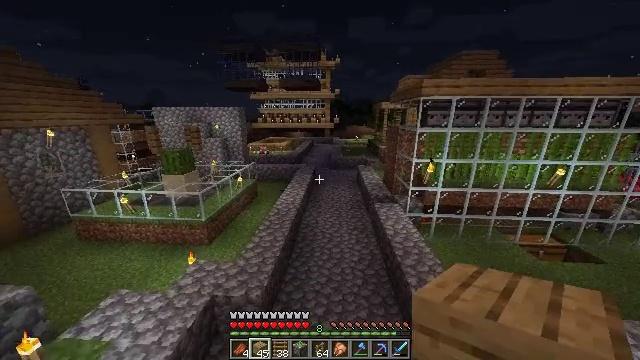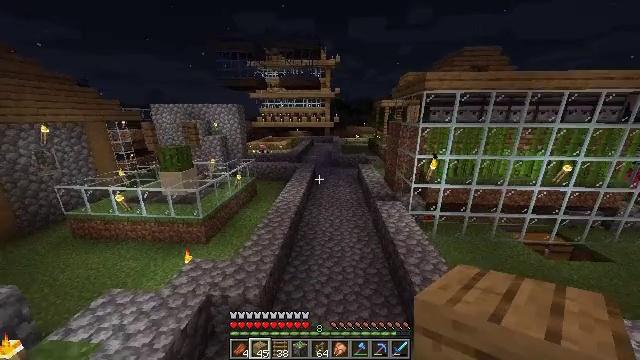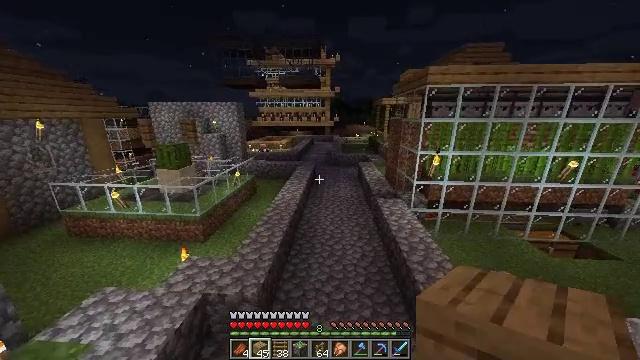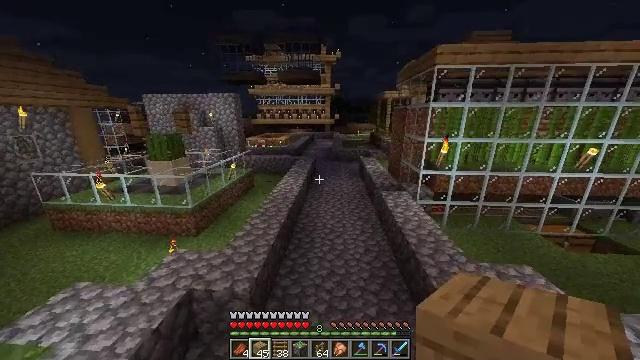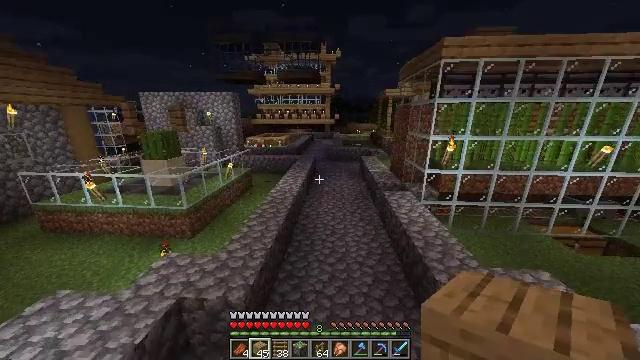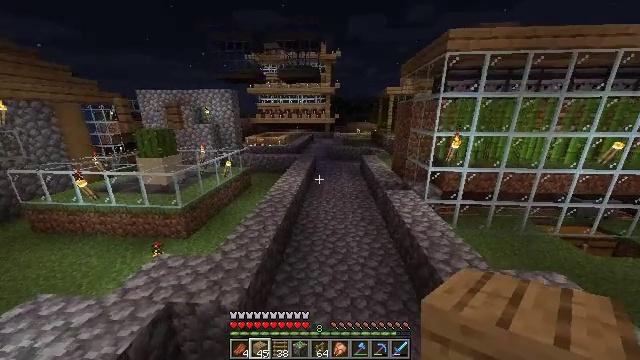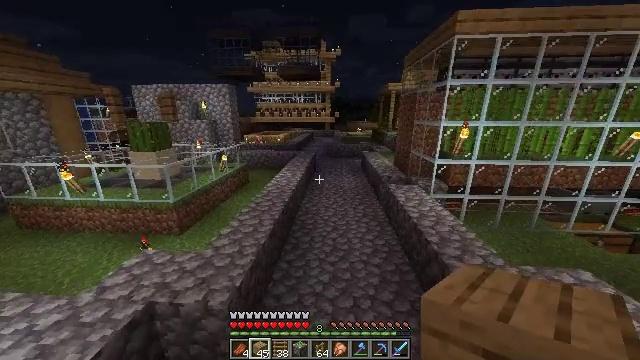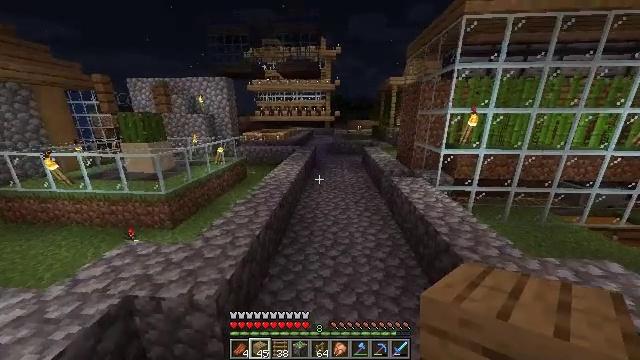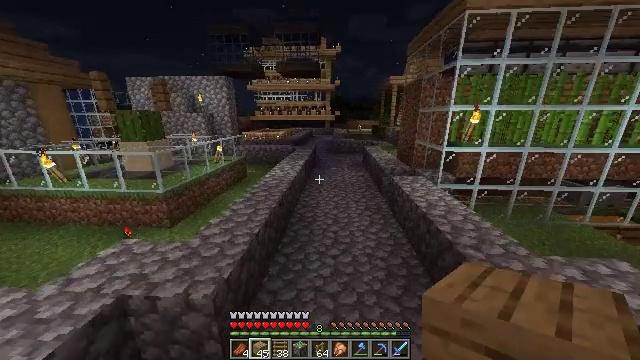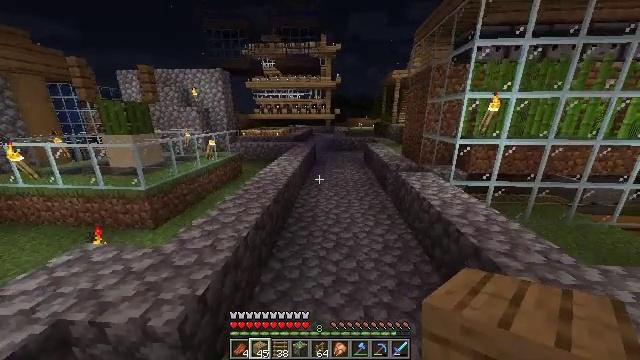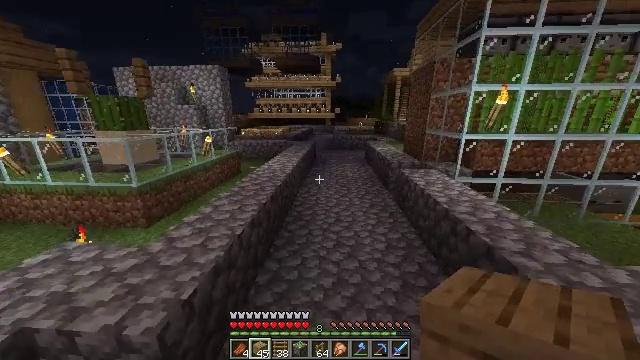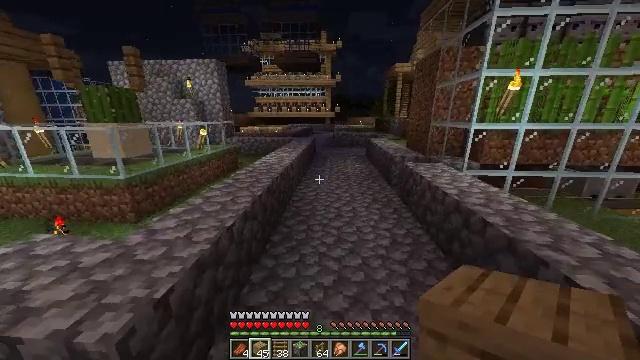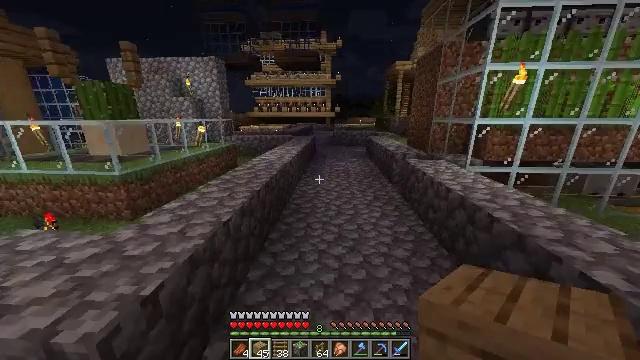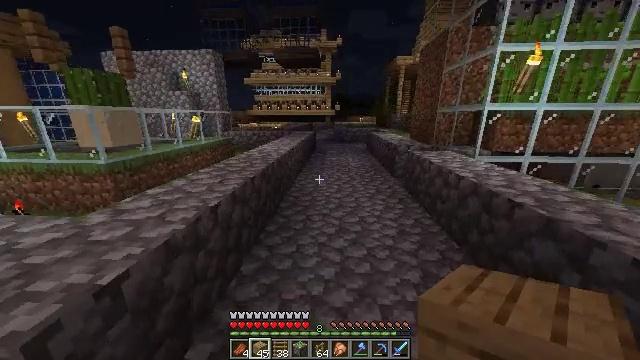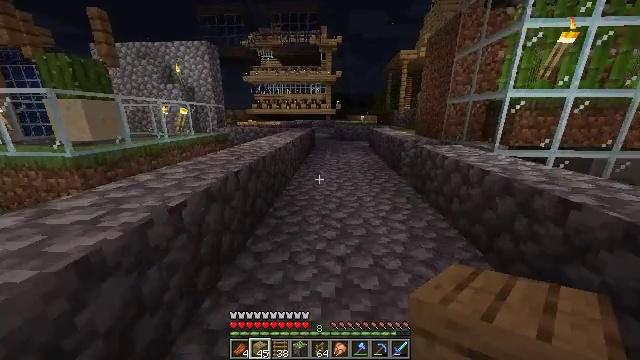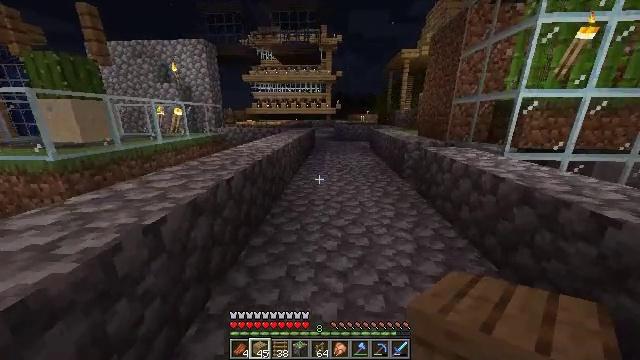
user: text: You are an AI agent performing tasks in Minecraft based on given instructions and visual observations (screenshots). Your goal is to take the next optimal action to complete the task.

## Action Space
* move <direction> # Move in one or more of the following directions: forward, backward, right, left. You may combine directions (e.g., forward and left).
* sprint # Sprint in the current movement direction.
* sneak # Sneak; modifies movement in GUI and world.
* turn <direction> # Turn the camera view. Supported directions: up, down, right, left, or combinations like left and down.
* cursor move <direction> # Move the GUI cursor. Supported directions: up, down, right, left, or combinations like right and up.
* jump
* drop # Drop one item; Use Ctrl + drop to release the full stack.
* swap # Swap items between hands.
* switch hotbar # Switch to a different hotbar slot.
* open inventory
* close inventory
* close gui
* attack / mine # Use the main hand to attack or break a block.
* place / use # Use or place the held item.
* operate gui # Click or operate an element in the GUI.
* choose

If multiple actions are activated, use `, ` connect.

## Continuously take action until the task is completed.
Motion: motion action
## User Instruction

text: Get oak stairs from the crafting table.
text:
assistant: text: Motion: move forward, sprint
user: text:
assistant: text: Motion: move forward, sprint
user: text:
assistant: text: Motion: move forward
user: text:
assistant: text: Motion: move forward
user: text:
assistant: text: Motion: move forward
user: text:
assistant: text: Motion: move forward, sprint
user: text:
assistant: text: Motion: move forward, sprint
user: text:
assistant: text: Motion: move forward, sprint
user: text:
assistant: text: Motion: move forward
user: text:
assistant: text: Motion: move forward
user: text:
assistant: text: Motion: move forward
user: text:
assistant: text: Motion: move forward, sprint
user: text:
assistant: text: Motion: move forward, sprint
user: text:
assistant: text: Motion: move forward, sprint
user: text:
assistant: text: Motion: move forward
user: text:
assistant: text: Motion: move forward
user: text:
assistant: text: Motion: move forward
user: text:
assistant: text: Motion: move forward
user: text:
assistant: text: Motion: move forward
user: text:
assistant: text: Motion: move forward, sprint
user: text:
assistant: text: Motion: move forward, sprint
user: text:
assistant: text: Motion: move forward, sprint
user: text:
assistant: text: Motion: move forward
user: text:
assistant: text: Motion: move forward
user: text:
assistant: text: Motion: move forward
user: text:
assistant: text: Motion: move forward
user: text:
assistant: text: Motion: move forward
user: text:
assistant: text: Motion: move forward
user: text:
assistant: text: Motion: move forward
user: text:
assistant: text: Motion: move forward, sprint